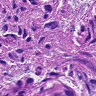
Metastatic tissue present: yes